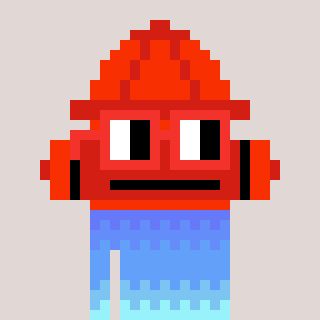
a pixel art character with square red glasses, a fire hydrant-shaped head and a bluegrey-colored body on a warm background